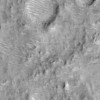
Label: not_dusty